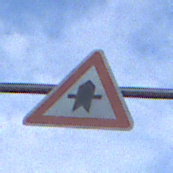
Verkehrszeichen: Vorfahrt
Umgebung: Outdoor, Nature
Tageszeit: MorningAfternoon
Wetter: PartlyCloudy
Licht: Natural
Jahreszeit: NotSpecified
Kontrast: MediumContrast